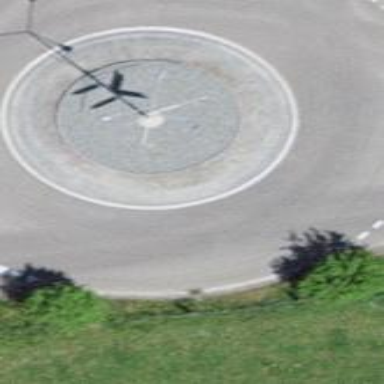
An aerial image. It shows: Asphalt road that is secondary route leading to roundabout.